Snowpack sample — Rabbit Ears Pass, Jackson County, Colorado, USA (12/17/25, 1:08 PM MST)
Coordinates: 40.387, -106.625
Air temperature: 34 °F
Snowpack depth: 46 cm
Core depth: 30 cm
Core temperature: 24.8 °F
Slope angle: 6°, slope face: 165°
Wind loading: medium
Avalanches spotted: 0
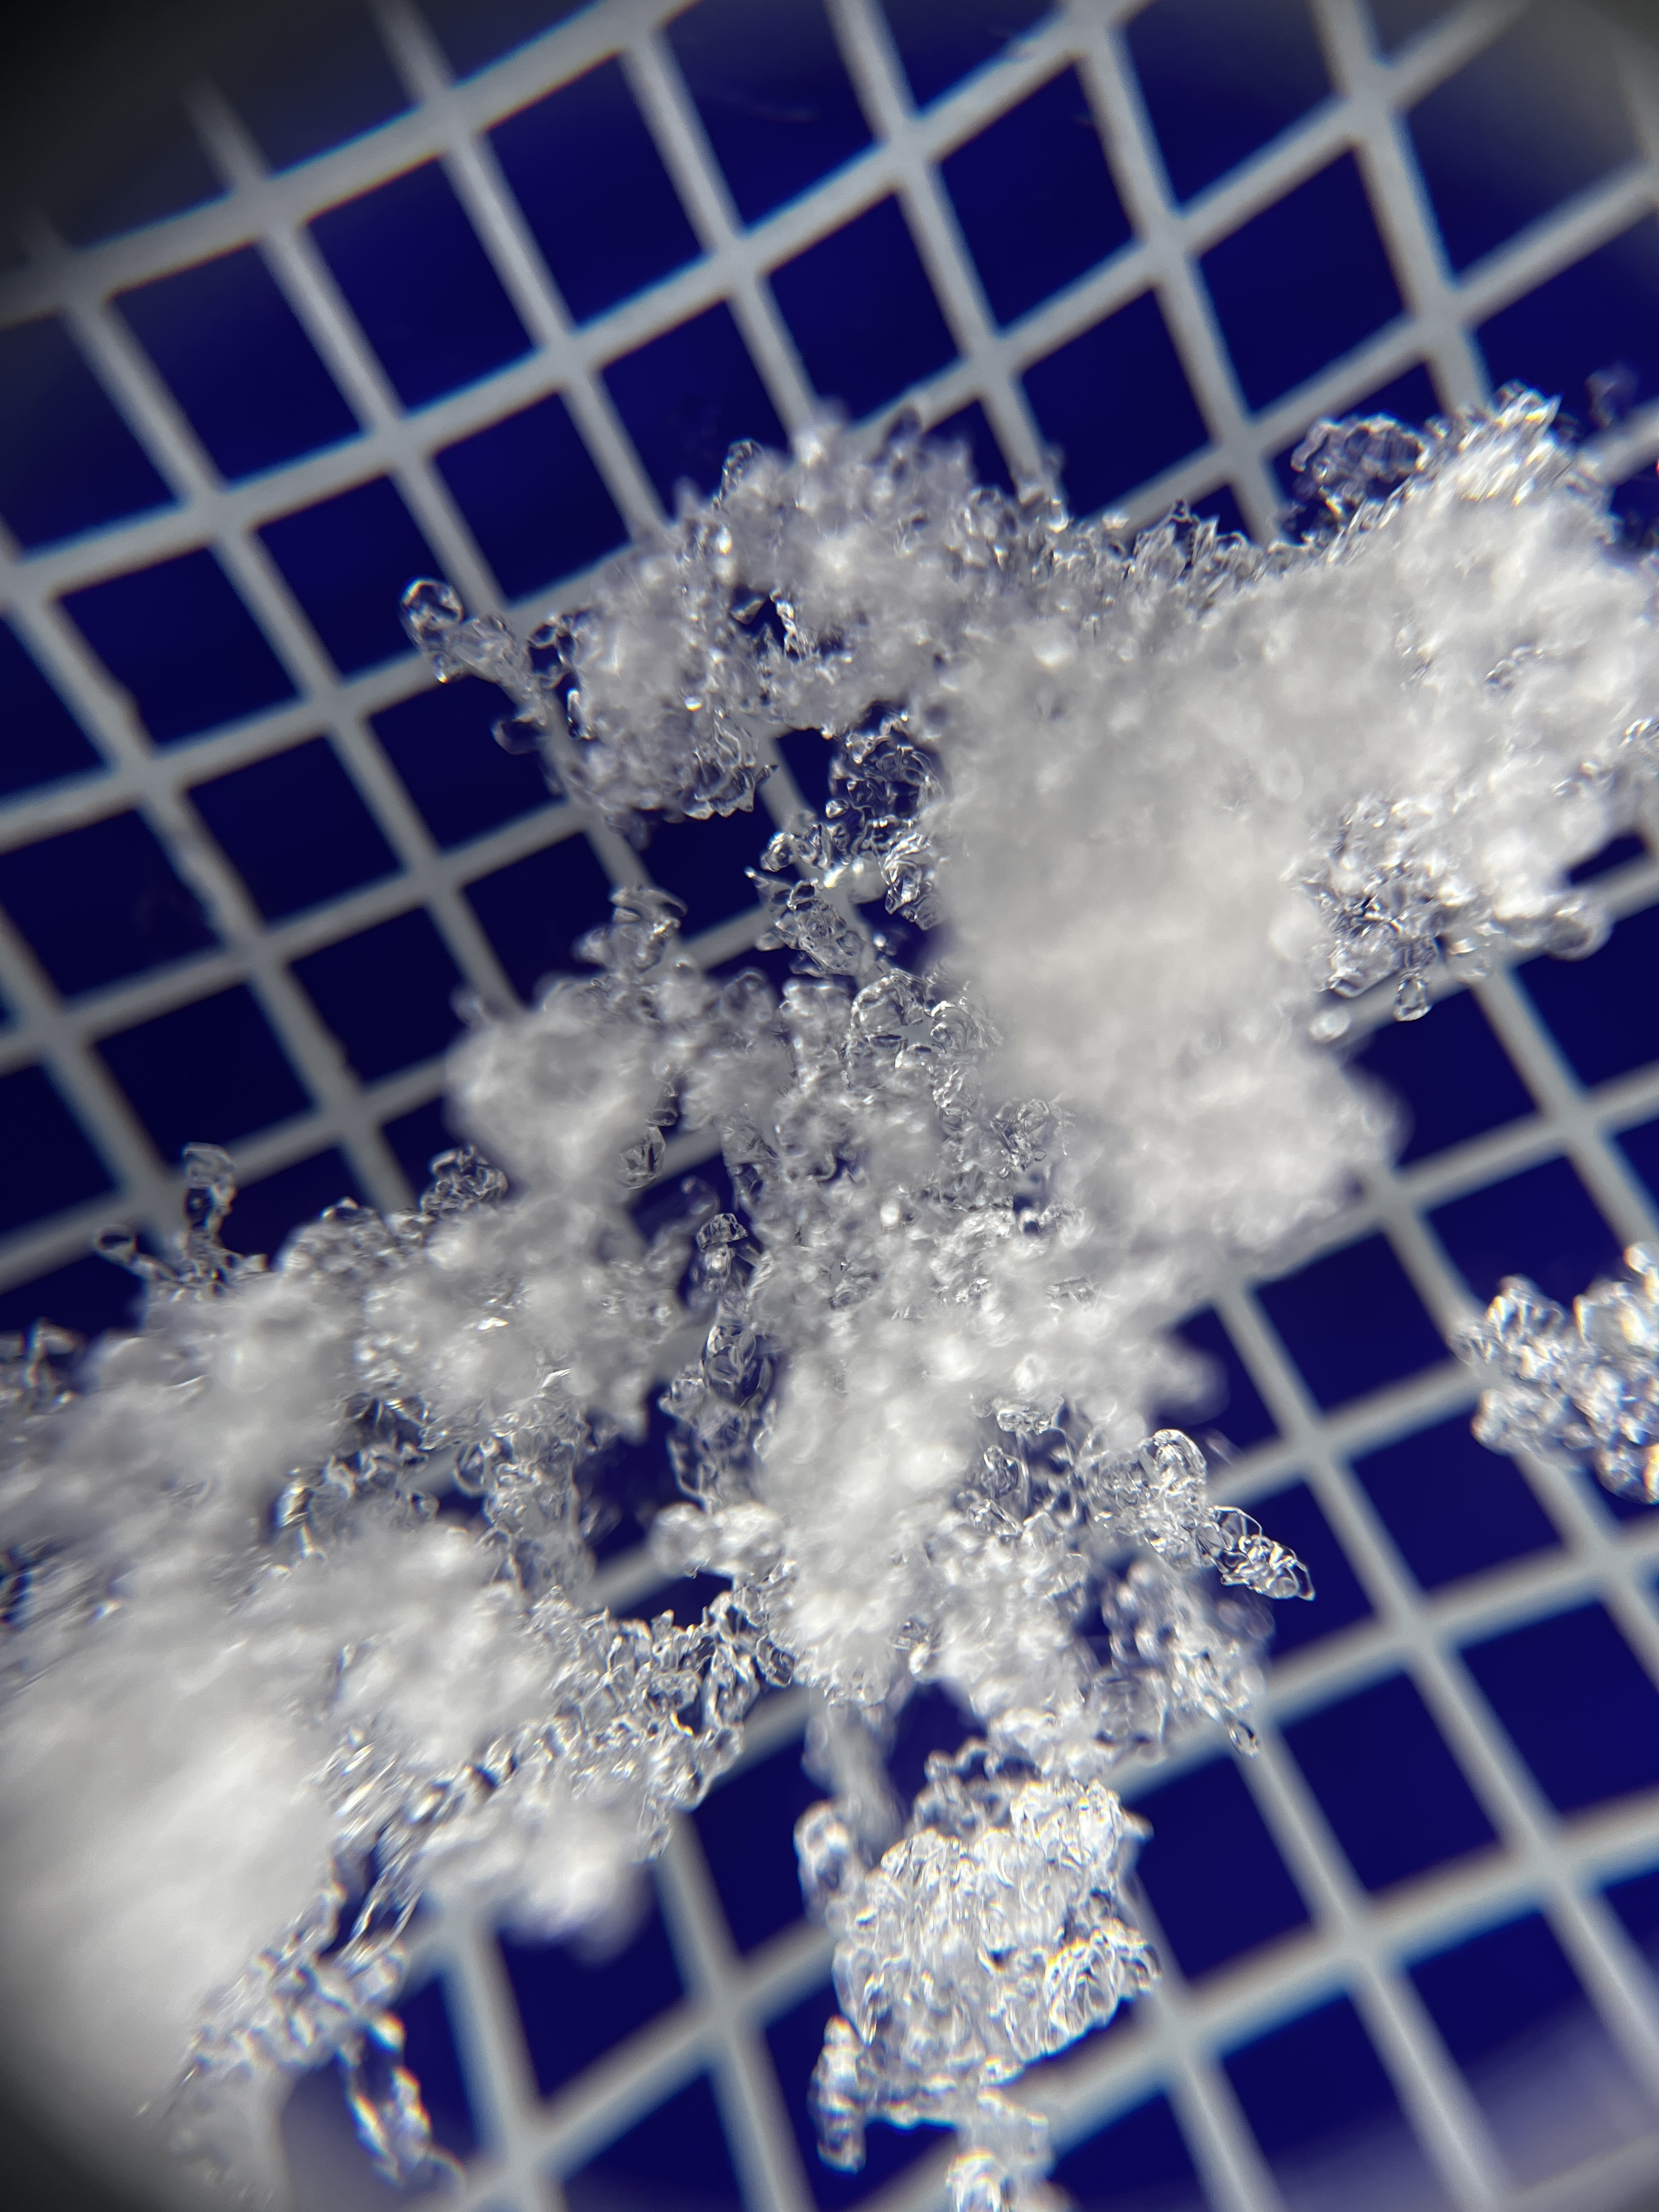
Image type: magnified_profile
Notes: No avalanches spotted nearby, although collected in a meadowy area with minimal risk on this face of the pass.